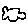
Label: cloud